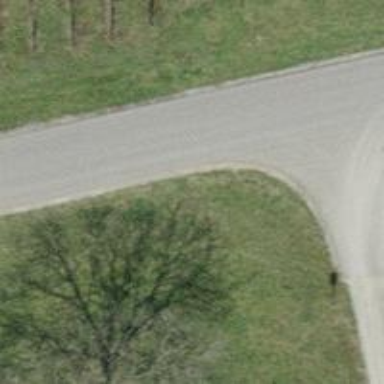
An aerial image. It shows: Unclassified road with asphalt surface and no sidewalk.